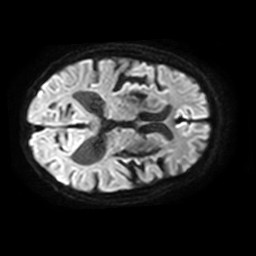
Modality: TRACE
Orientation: axial
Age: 50
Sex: male
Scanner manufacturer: philips
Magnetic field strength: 3 T
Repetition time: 4.35 s
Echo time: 0.06115 s